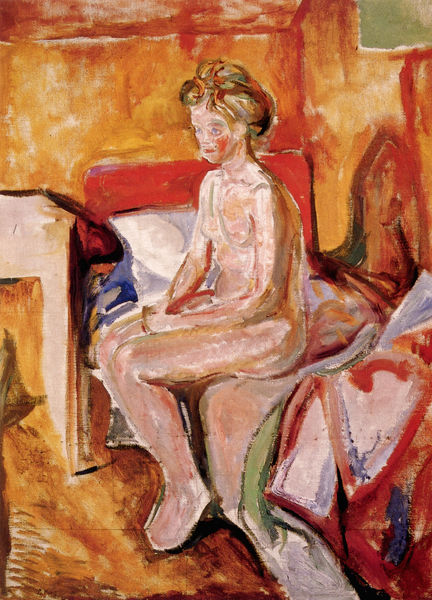
Titel: Mädchen
Künstler: Edvard Munch
Standort: Stockholm
Institution: Moderna Museet
Schlagwörter: akt, blau, gemälde, haut, nackt, schatten, weiß, gelb, grün, mädchen, ocker, sitzen, braun, fenster, frau, frisur, haar, licht, orange, tisch, blick, dame, rot, expressionismus, malerei, symbolismus, teppich, blond, wand, arme, augen, falten, knoten, bild, portrait, tischbein, öl, pastos, boden, fransen, haare, sitzend, decke, rosa, beine, dutt, füße, wangen, abstrakt, modern, kissen, sitzende, tapete, bett, bettdecke, laken, nachdenklich, geschlossen, unbekleidet, umriß, munch, hocken, norwegen, edvard munch, bettzeug, expressiv, wurf, kisse, nachttisch, lasierend, starren, verdickt, fuboden, permanentrot, raum interieur